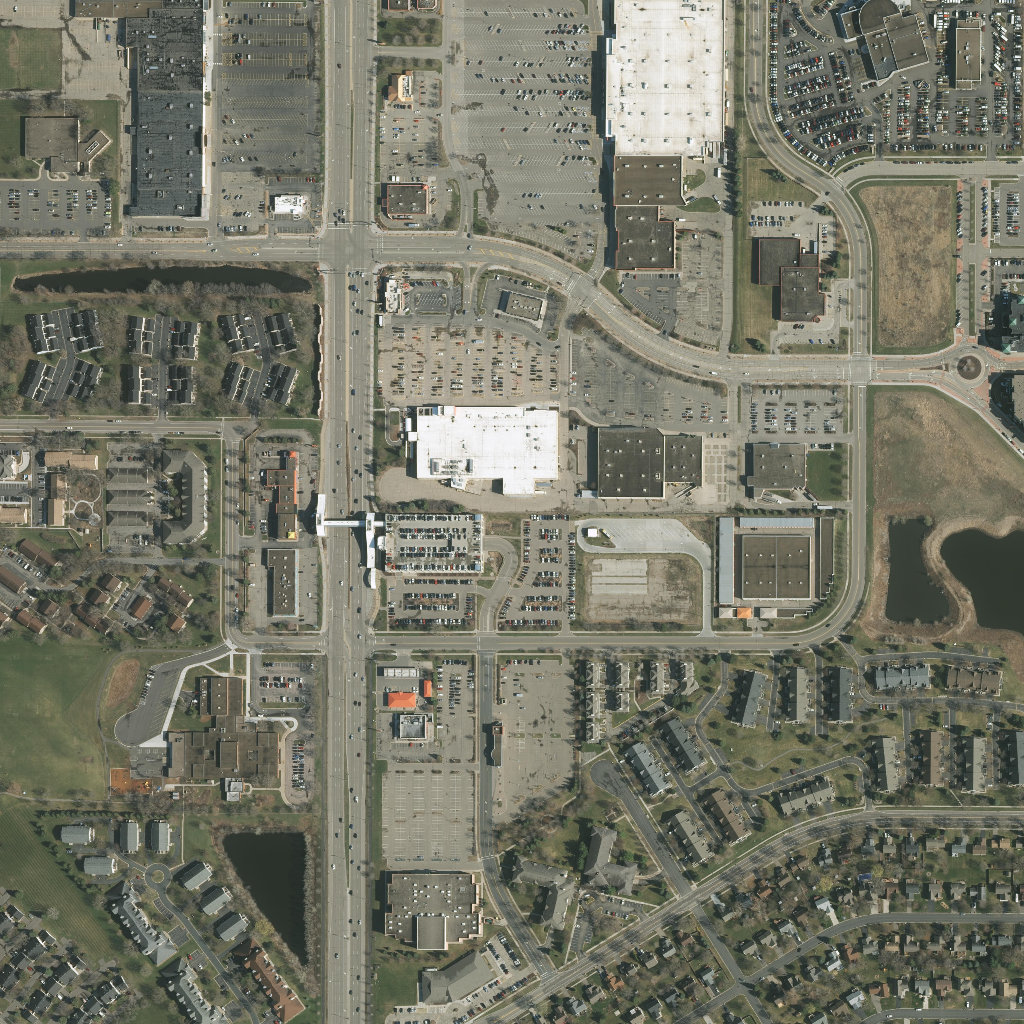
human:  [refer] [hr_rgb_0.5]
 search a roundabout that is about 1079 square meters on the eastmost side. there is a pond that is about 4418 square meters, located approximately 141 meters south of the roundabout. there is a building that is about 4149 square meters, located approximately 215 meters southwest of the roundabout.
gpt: <box>[[92, 33, 97, 38, 0]]</box>

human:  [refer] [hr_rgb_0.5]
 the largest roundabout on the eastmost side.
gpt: <box>[[92, 33, 97, 38, 0]]</box>

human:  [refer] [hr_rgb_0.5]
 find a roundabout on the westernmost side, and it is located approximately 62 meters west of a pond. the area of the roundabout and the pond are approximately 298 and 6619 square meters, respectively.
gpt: <box>[[14, 84, 16, 86, 0]]</box>

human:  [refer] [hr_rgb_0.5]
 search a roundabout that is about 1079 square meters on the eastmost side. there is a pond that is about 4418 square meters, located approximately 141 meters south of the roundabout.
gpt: <box>[[92, 33, 97, 38, 0]]</box>